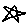
Label: star